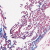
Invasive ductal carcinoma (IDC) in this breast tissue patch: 0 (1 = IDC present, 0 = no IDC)